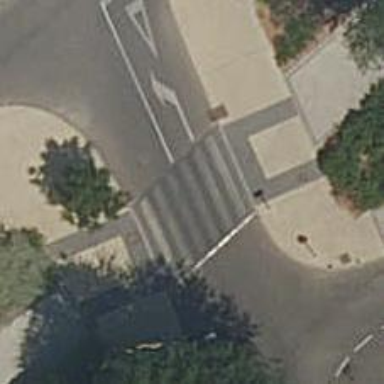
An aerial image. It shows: Marked road crossing.